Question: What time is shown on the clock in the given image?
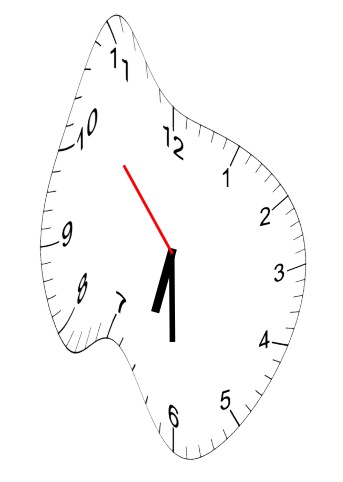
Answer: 06:29:53